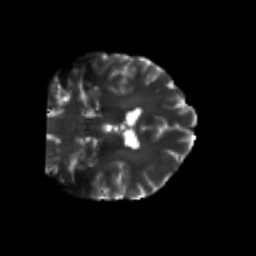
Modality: T2w
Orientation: coronal
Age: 36
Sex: male
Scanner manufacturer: siemens
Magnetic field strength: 3 T
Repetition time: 3.5 s
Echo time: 0.113 s